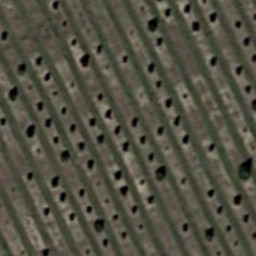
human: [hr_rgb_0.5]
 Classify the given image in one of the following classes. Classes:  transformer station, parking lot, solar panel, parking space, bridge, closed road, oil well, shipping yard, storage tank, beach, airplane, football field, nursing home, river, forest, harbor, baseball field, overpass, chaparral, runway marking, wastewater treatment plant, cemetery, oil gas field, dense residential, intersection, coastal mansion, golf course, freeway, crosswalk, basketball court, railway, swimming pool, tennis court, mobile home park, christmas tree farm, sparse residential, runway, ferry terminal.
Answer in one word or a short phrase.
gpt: christmas tree farm